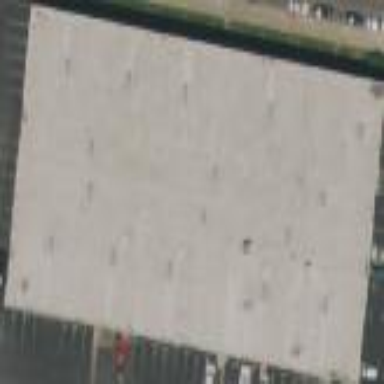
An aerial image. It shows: Industrial building.